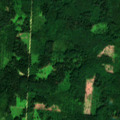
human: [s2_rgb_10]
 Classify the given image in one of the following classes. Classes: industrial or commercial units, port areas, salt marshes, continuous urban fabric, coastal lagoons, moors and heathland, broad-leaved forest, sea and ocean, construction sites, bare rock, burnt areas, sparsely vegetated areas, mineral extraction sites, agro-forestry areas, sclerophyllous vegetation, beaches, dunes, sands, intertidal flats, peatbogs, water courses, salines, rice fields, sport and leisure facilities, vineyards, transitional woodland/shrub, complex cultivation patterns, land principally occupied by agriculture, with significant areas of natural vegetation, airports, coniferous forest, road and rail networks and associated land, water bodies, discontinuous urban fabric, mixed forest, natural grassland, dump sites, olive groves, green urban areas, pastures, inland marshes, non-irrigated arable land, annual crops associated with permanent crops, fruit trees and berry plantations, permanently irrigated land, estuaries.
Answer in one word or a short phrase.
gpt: broad-leaved forest, coniferous forest, mixed forest, transitional woodland/shrub